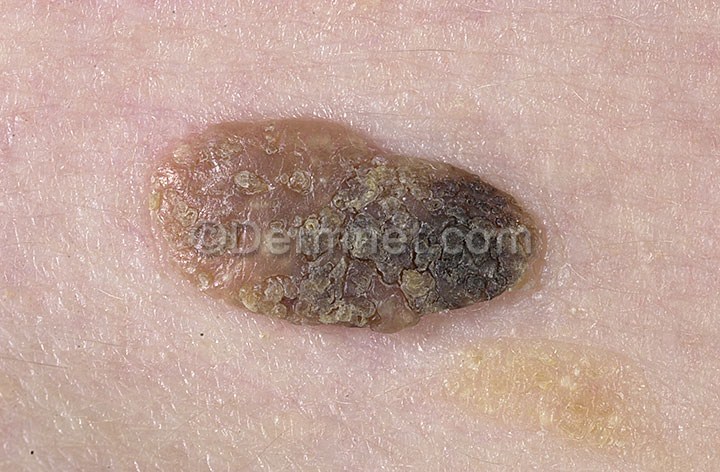
Disease: Seborrheic Keratoses and other Benign Tumors